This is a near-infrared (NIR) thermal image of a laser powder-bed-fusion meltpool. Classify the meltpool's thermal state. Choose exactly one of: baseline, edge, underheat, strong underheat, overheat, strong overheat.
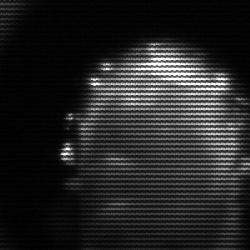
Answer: baseline